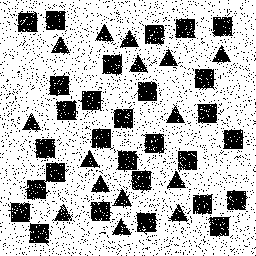
Squares: 29
Triangles: 15
Stars: 0
Total shapes: 44